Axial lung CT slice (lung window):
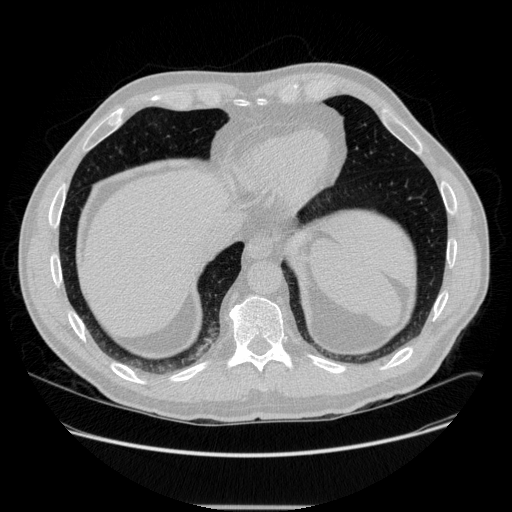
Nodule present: no